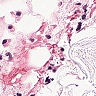
Metastatic tissue present: no